Aerial crown-view tile of a tropical tree (Barro Colorado Island, Panama), acquired 20240716:
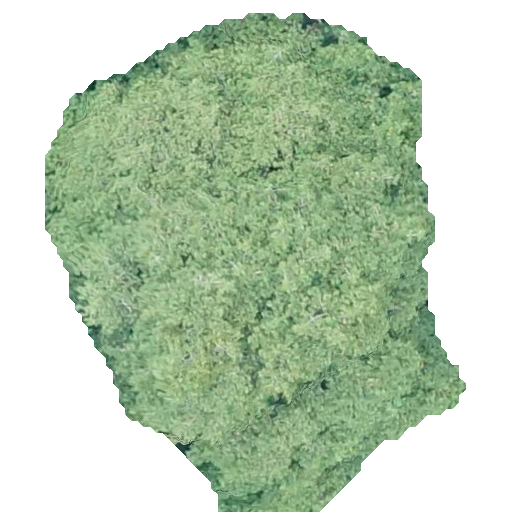
Species: Virola surinamensis
GBIF accepted scientific name: Virola surinamensis
Crown area: 236.51 m²